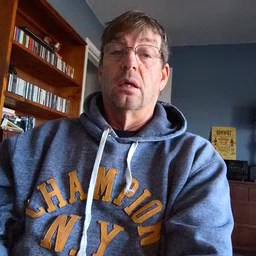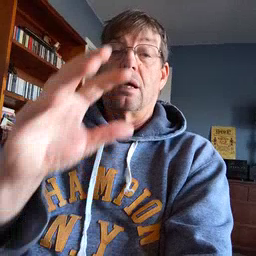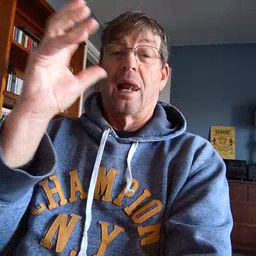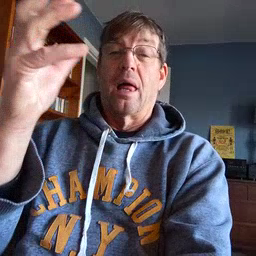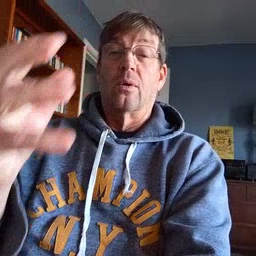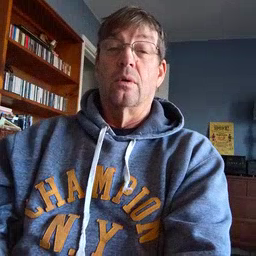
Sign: cloud